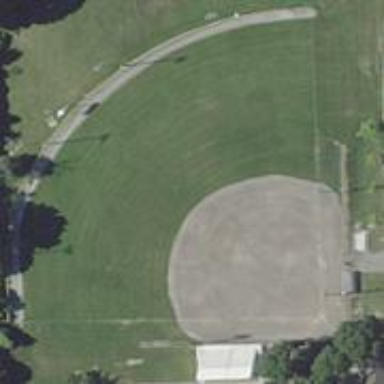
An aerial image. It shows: Baseball pitch for leisure land.